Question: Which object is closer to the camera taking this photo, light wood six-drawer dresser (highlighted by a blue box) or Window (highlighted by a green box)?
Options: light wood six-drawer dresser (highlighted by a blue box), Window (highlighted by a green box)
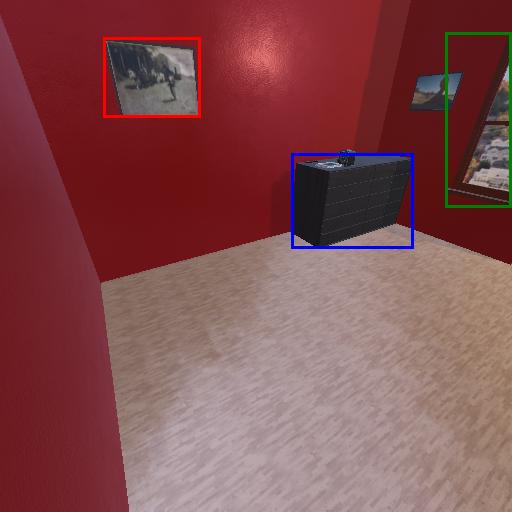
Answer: light wood six-drawer dresser (highlighted by a blue box)